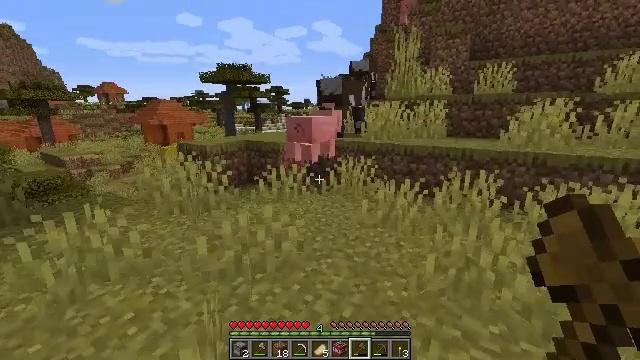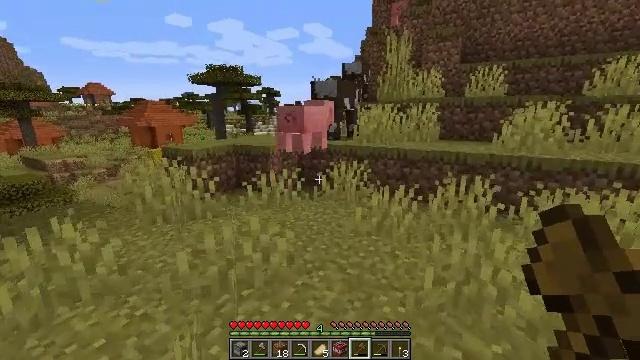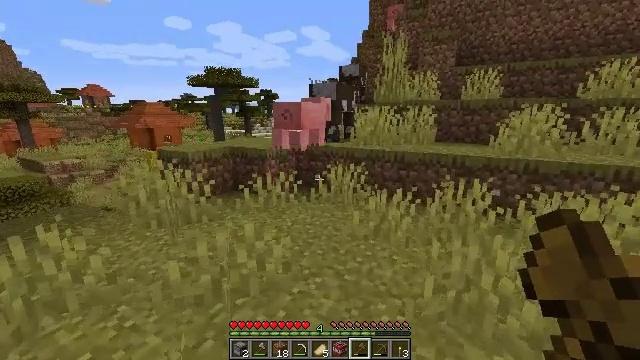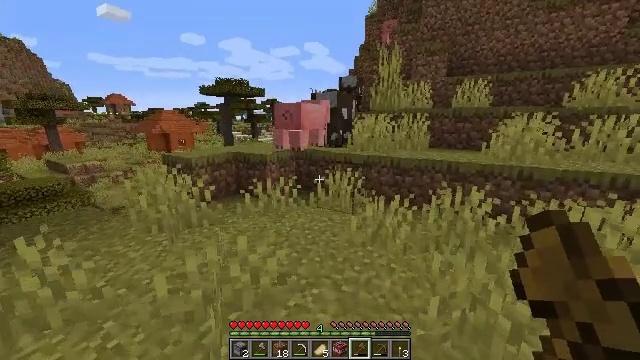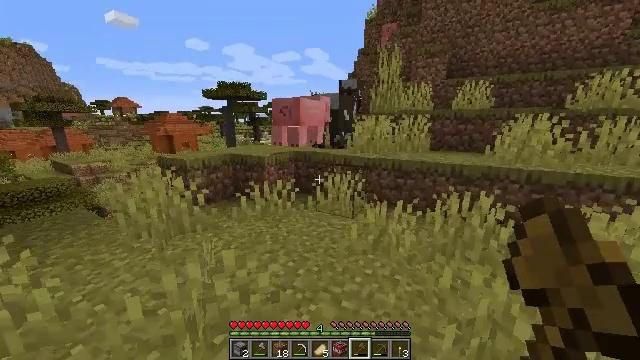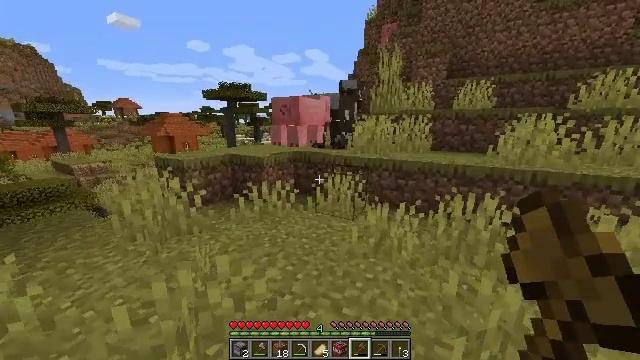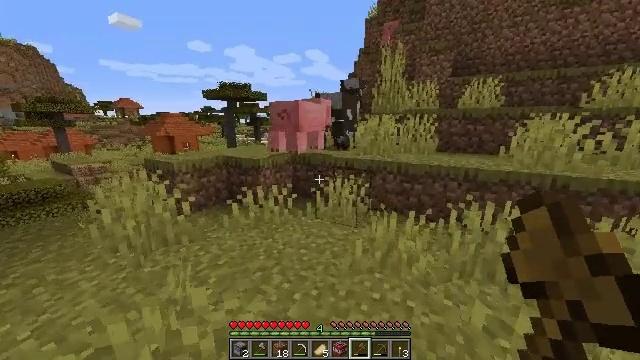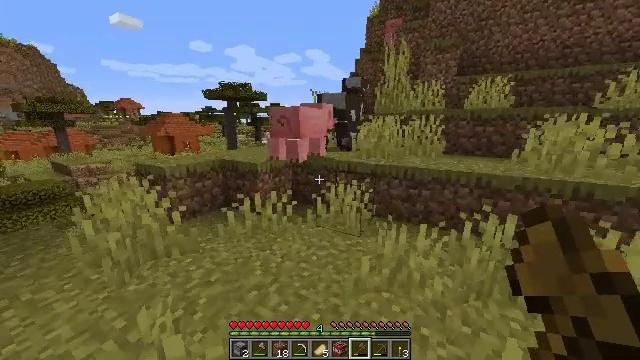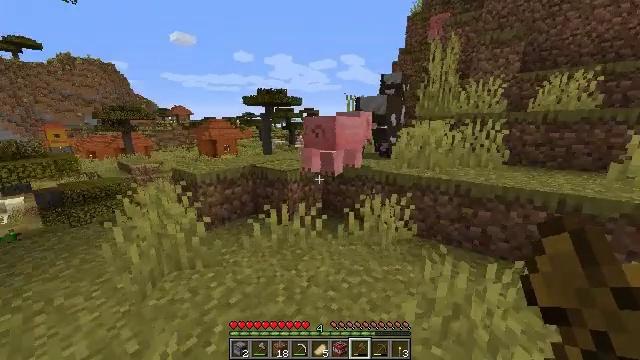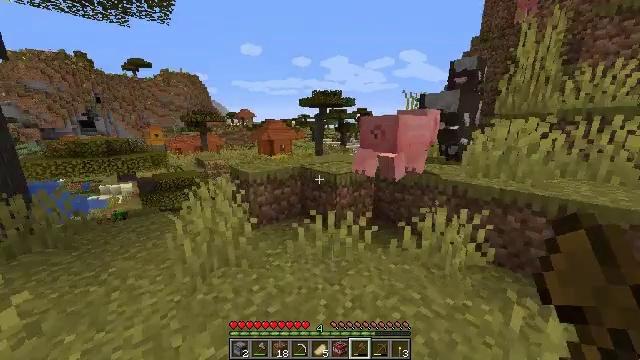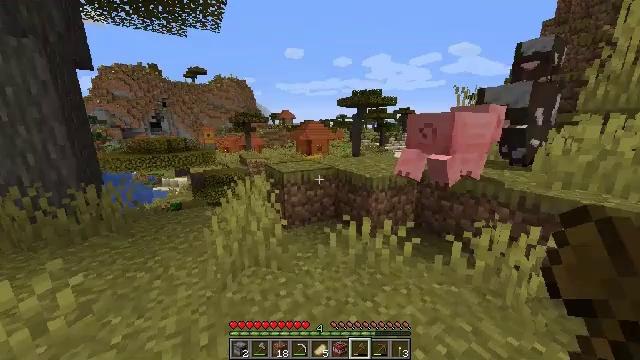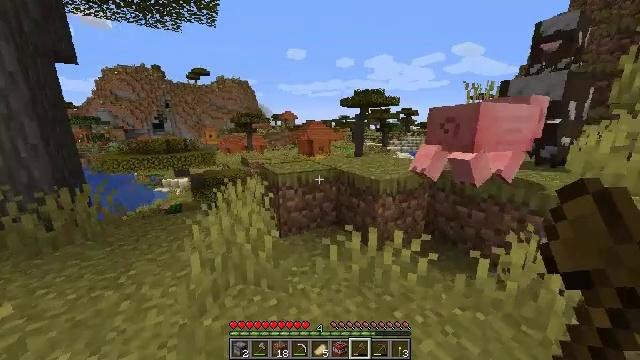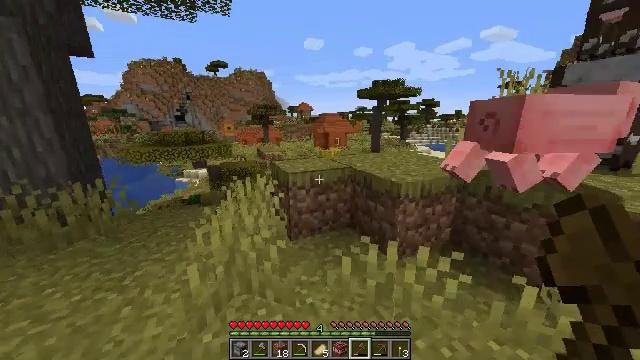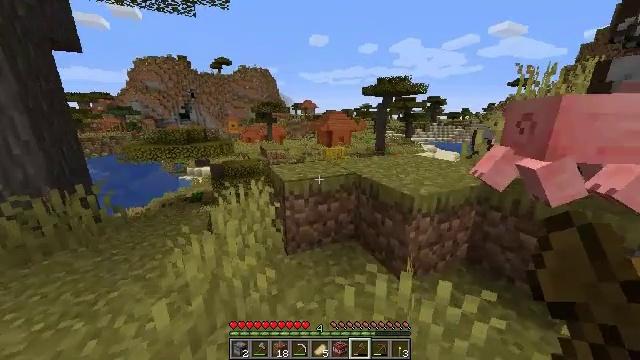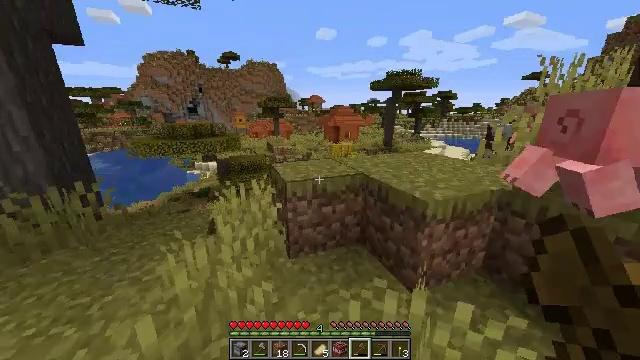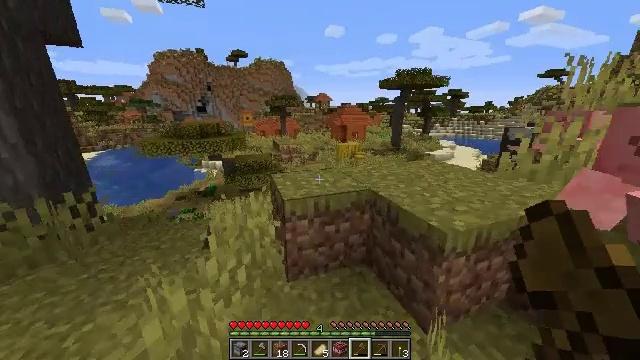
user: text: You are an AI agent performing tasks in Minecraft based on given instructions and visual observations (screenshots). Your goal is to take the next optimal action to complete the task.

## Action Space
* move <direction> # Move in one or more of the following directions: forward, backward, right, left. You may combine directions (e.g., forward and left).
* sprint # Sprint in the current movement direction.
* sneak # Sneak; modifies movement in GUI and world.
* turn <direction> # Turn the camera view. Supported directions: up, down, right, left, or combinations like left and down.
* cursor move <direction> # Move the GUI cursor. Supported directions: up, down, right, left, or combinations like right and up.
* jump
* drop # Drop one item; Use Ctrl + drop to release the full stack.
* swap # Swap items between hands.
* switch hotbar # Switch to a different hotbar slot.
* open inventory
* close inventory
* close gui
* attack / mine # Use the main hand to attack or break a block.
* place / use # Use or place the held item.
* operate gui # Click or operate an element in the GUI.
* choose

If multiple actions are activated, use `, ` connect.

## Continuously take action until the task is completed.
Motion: motion action
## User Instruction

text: Pick up the red bed for relocation.
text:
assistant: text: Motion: move forward, turn right
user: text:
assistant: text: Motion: move forward
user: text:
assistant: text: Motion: move forward
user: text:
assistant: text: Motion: move forward
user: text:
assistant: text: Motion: move forward
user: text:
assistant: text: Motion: move forward
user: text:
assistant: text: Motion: move forward
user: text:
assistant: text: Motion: move forward, turn left and up
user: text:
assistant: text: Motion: move forward, turn left
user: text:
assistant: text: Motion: move forward, turn left
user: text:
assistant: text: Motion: move forward
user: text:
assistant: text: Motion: move forward, turn left and down
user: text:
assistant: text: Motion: move forward, turn left
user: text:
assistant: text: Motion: move forward, turn left and down
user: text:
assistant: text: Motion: move forward, turn left, jump
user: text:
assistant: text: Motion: move forward, jump
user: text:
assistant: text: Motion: move forward, turn down, jump
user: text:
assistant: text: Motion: move forward, turn down, jump
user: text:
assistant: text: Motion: move forward
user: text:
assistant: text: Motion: move forward, turn down
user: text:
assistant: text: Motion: move forward, turn down
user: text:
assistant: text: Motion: move forward, turn left and down
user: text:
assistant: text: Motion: turn left and down
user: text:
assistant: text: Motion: move left, turn left and down
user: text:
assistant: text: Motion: move left
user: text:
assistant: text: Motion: move left
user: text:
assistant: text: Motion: move left
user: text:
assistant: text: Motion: move left, turn right
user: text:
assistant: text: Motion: move left, turn right
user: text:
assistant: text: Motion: move forward and move left, turn right